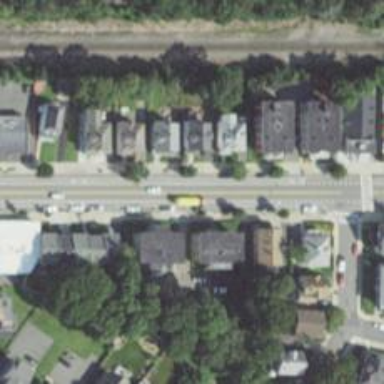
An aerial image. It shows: Tertiary road with asphalt surface running through residential area.